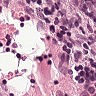
Metastatic tissue present: yes